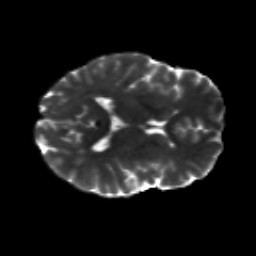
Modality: T2w
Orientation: axial
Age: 31
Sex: male
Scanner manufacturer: siemens
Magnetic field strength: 3 T
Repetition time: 8.8 s
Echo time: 0.085 s